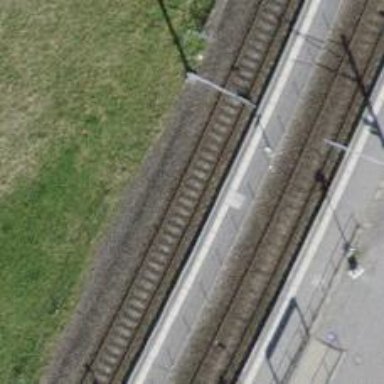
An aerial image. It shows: Stop position for public transport at railway stop.